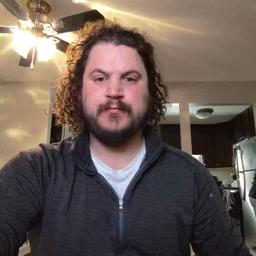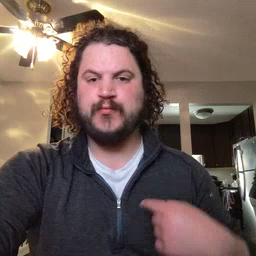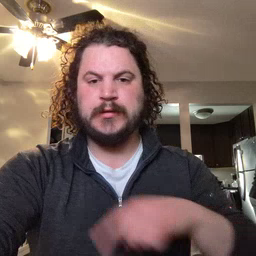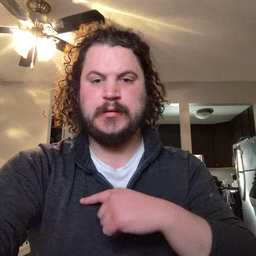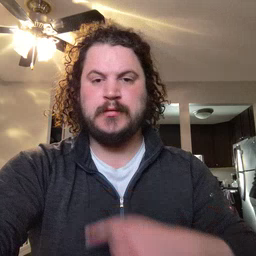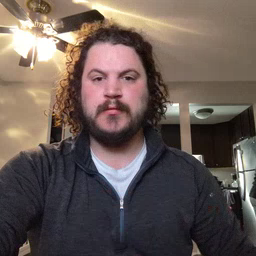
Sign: weus